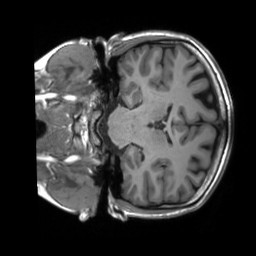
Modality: T1w
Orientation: coronal
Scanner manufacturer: siemens
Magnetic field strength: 3 T
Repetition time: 2.3 s
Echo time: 0.00207 s